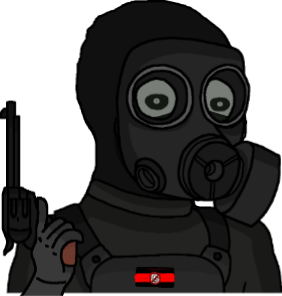
Label: 5_Oomer